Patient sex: M
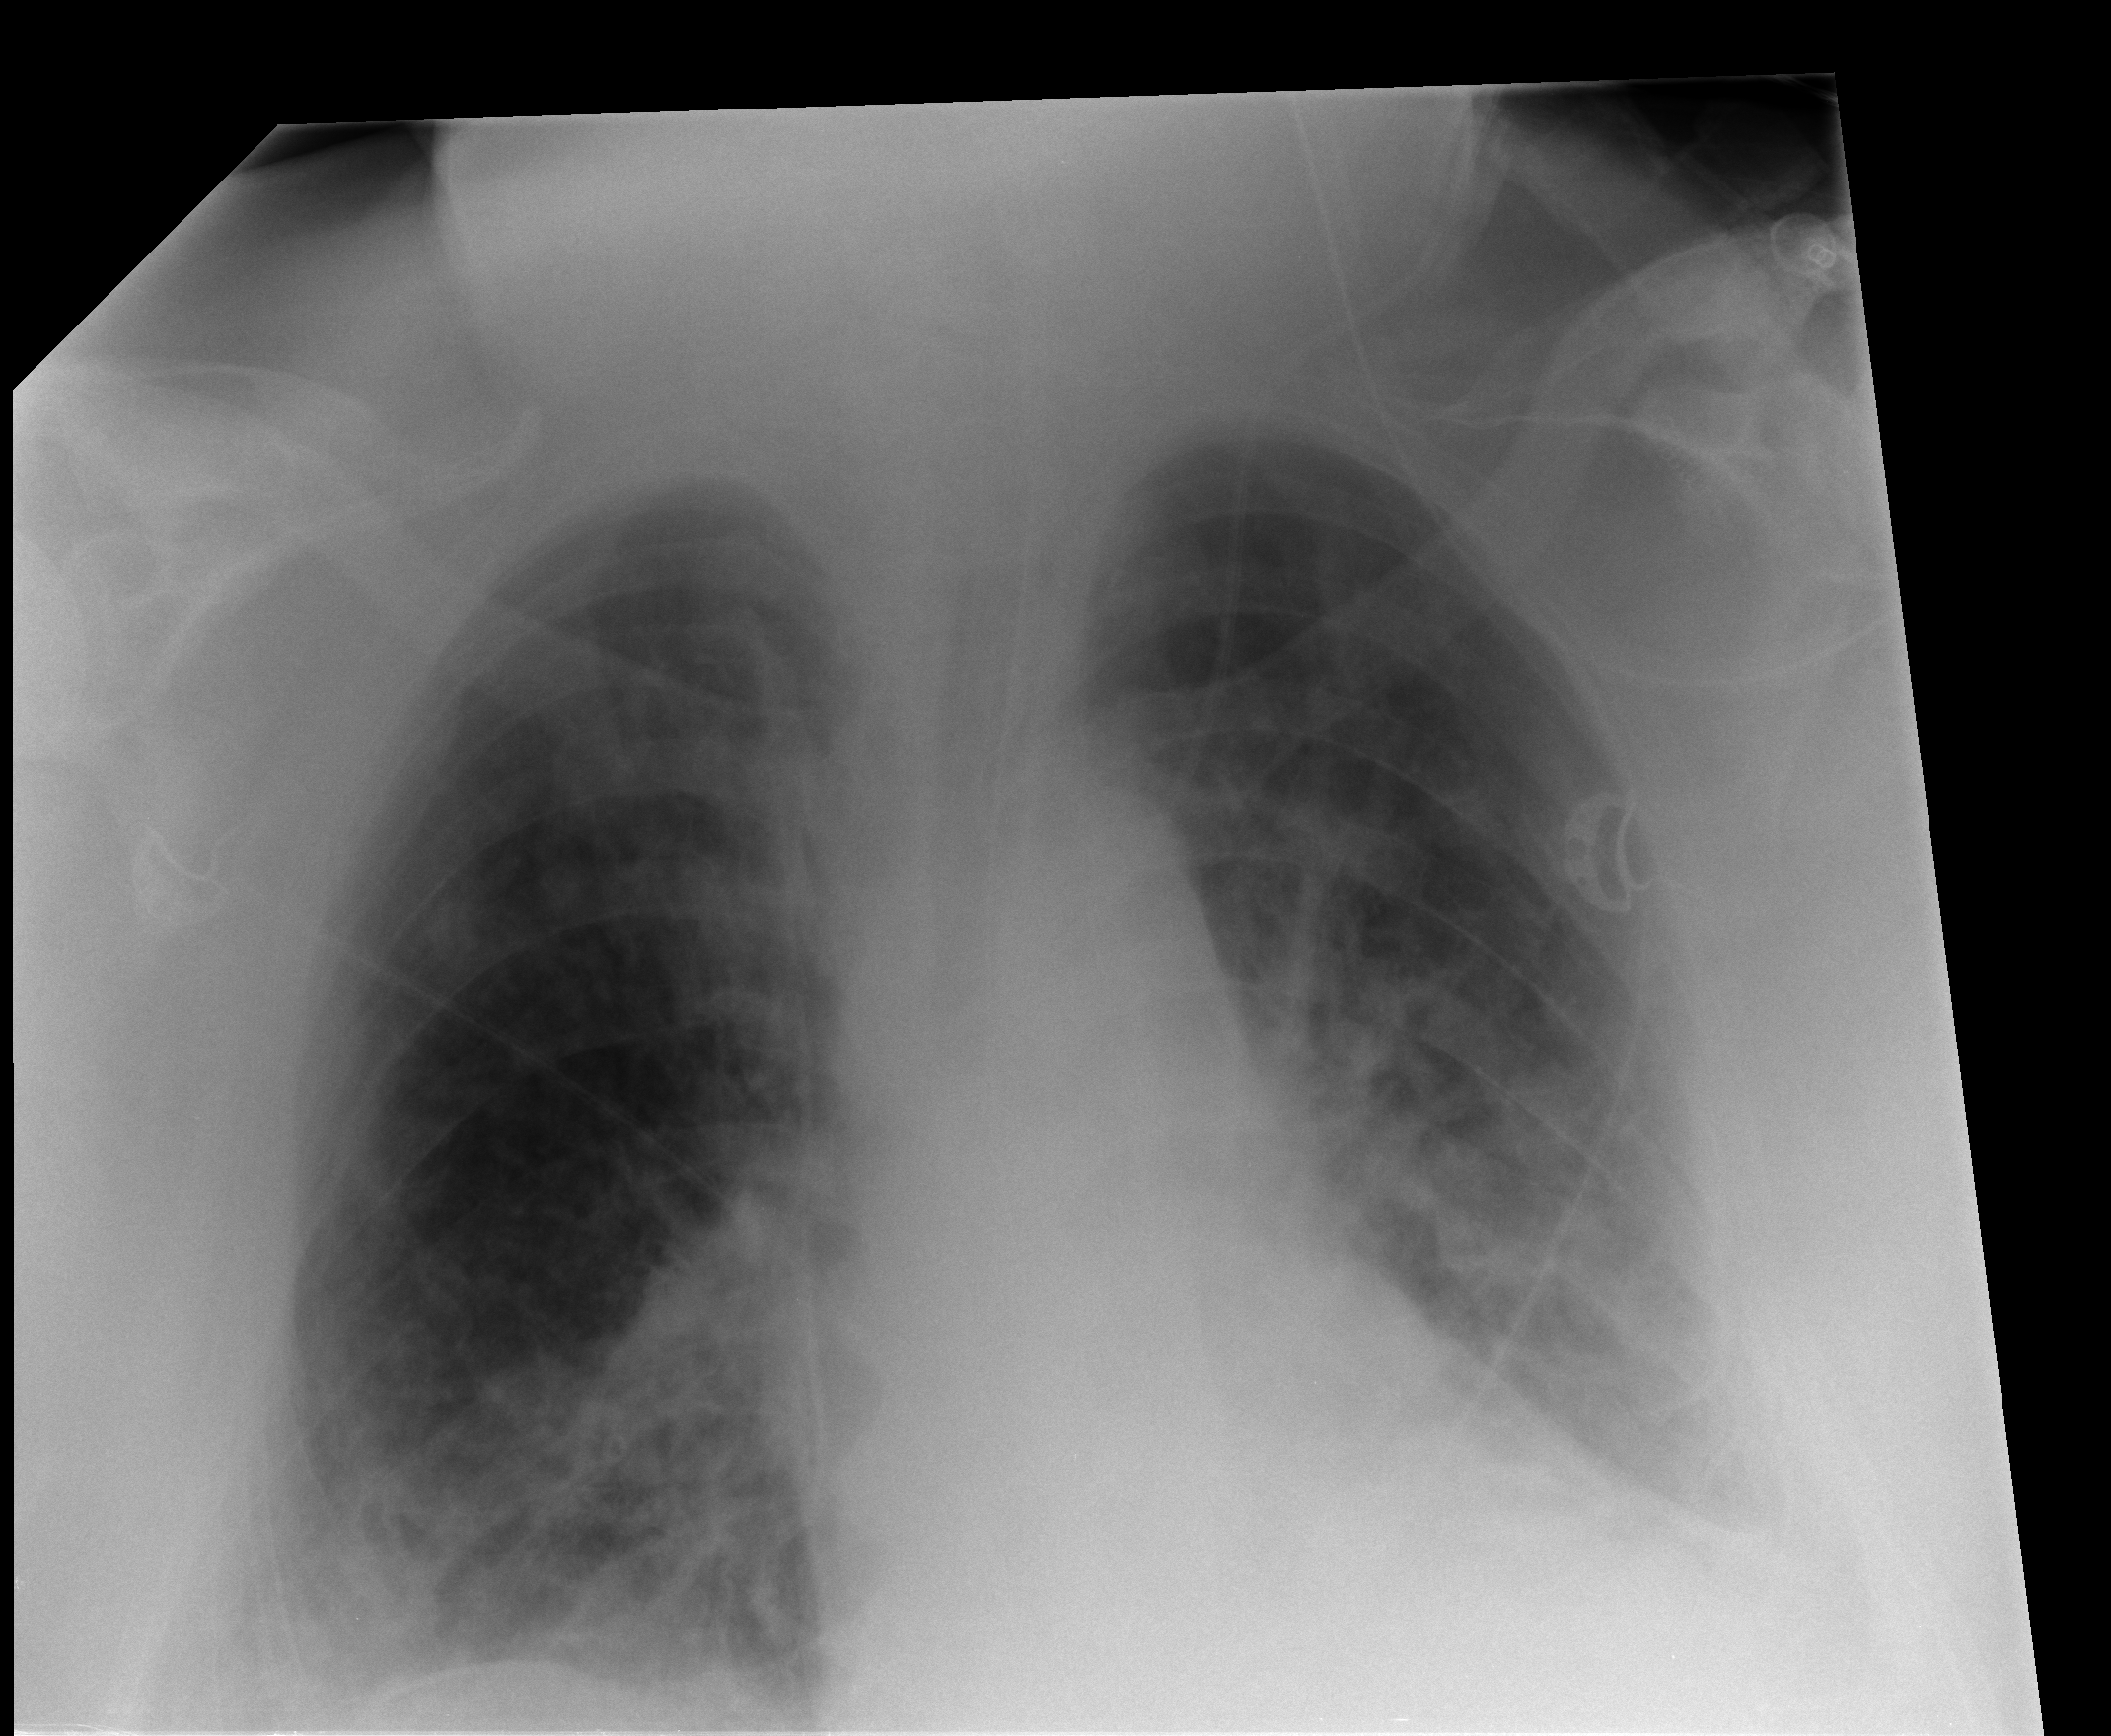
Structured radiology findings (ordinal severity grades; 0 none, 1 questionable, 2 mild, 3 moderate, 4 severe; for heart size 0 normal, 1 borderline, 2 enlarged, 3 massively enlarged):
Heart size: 1
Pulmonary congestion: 2
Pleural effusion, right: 0
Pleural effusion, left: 2
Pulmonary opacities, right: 2
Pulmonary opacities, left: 2
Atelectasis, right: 2
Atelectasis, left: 2